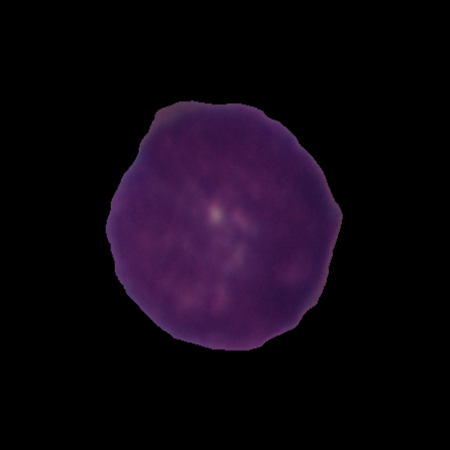
Label: cancer